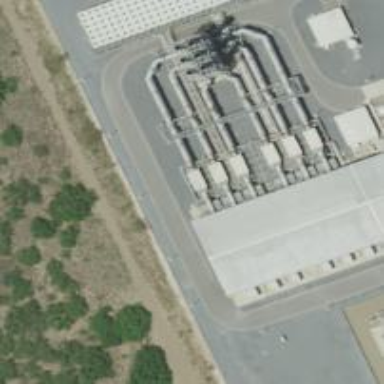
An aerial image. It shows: Gas-powered generator.